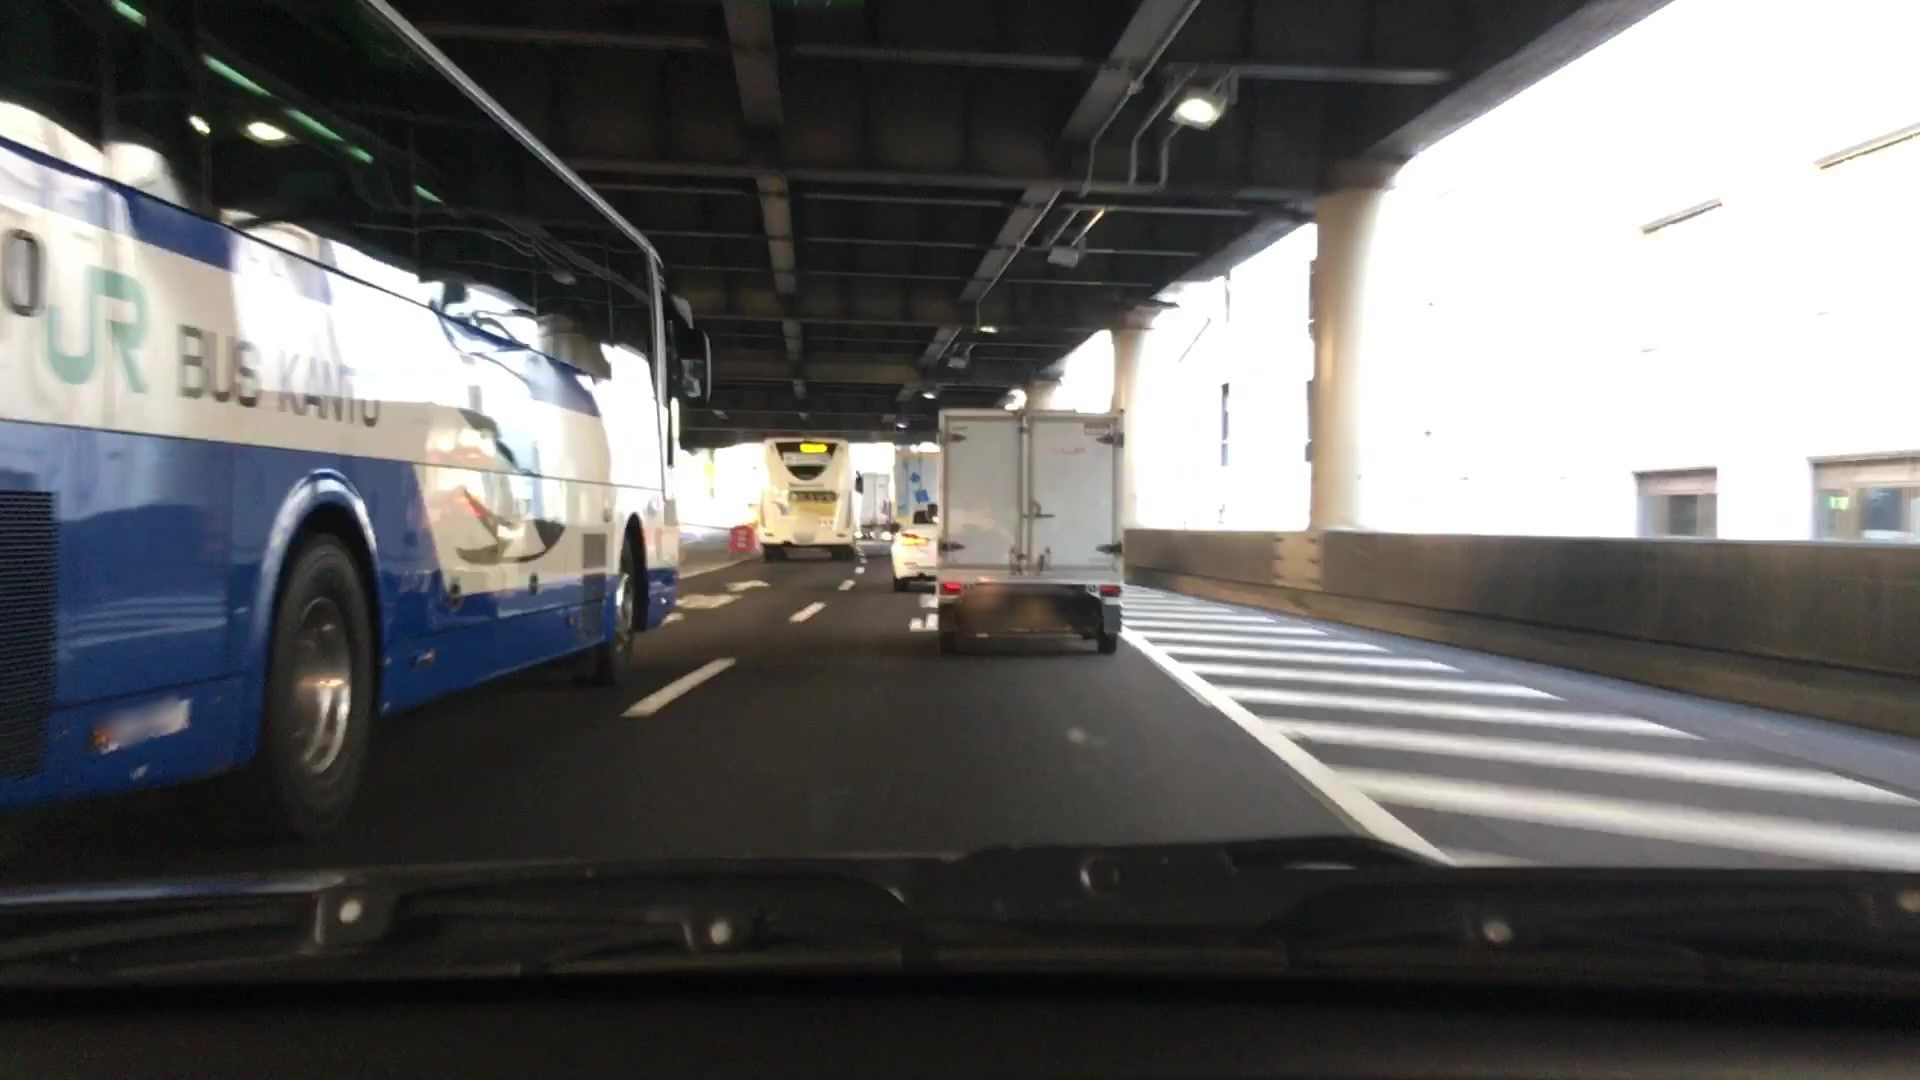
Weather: clear
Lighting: day
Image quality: slightly poor
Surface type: driving surface
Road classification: motorway_link
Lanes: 2
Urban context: urban centre
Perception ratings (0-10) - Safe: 2.35, Lively: 5.46, Beautiful: 1.46, Boring: 9.52, Depressing: 6.54, Wealthy: 1.67